Question: I am a unity newb creating a board game. The board will consist of isles divided in territories, much like continents are in Risk. I have divised the following setup but i have no clue if its the best approach, please point me in the right direction if its not.
I followed this tutorial : <URL> and created 3 isle meshes :

Now i want to obtain the adjacent tiles to each tile. For example in the image, the tiles next to tile1 (including the corner tile). I will need this info to tell a player which territories he is capable of invading. Creating a List for each tile containing the adjacent tiles crossed my mind, but i find it a poor and sub-optimal solution.
Is there a better way to achieve this?
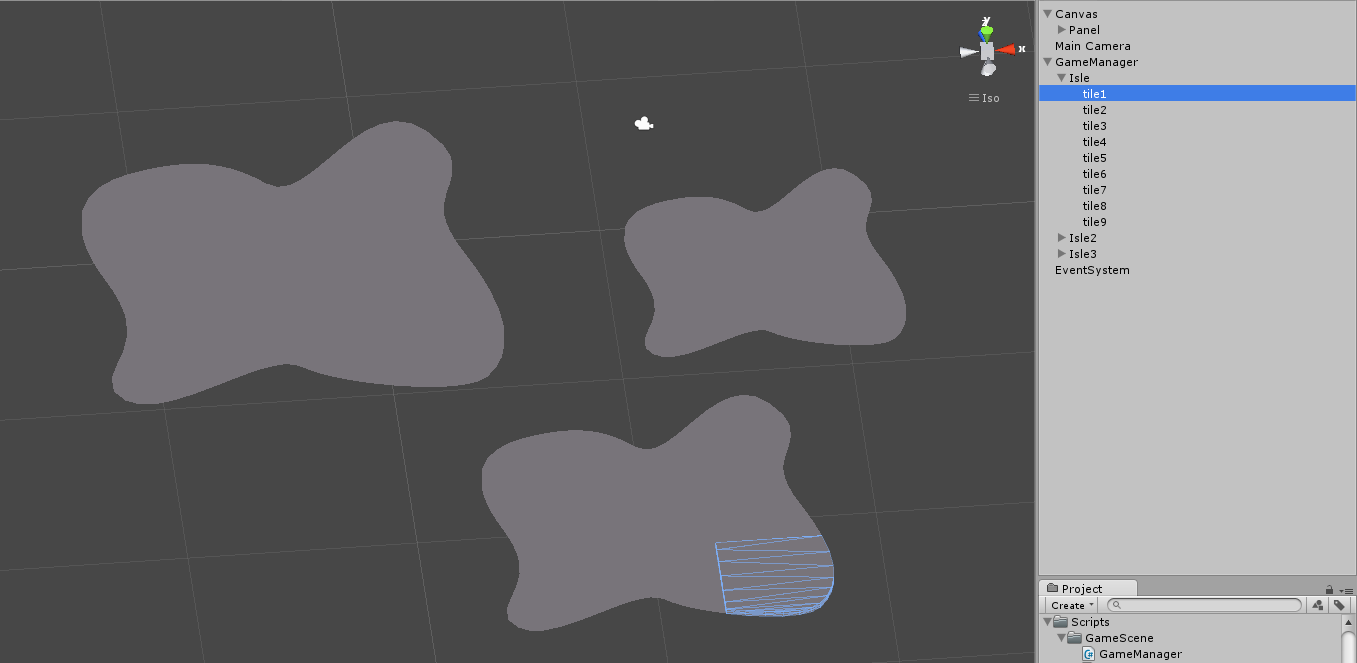
Answer: In the end i did what Agumander suggested in his comment:
> If the tiles are strictly a rectangular grid on each island, then you
can make a 2D array to store references to the tiles, and also store
the grid coordinates in each tile for fast neighbor lookup.
I used an array structure to for each Island in which each Tile would have its neighbor tile's assigned.
Thanks to both of you.